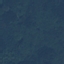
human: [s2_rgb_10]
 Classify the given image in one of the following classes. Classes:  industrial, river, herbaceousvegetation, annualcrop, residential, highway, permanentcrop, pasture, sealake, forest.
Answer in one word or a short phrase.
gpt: Forest